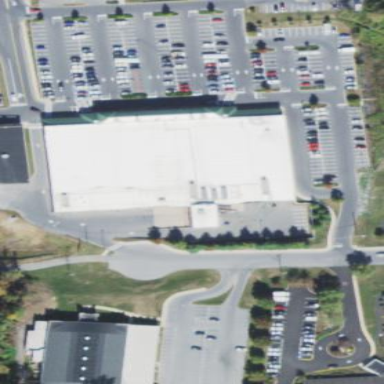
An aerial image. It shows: Supermarket located in building.